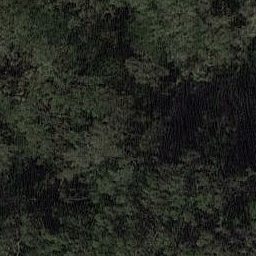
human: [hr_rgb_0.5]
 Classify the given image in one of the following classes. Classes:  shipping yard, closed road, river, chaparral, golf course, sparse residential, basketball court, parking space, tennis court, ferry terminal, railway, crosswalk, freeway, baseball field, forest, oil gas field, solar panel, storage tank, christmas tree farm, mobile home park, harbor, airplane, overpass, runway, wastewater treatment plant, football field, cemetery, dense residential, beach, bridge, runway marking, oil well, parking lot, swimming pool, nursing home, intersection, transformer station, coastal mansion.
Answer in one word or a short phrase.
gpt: forest